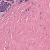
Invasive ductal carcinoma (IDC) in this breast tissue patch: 0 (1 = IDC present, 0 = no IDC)